Question: I have an ArrayList which contains coordinates of points:
'''
class Point
{
int x, y;
}
ArrayList<Point> myPoints;
'''
of such an image for example:

The problem is that these points are set chaotically in the ArrayList and I would like to sort them so that 2 points lying next to each other on the image are also one after another in the ArrayList. I can't come up with some good idea or algorithm to solve such a sorting... Are there some known methods of solving such problems?
edit:
The shape cannot cross over itself and let's assume that only shapes looking similarly like this can occur.
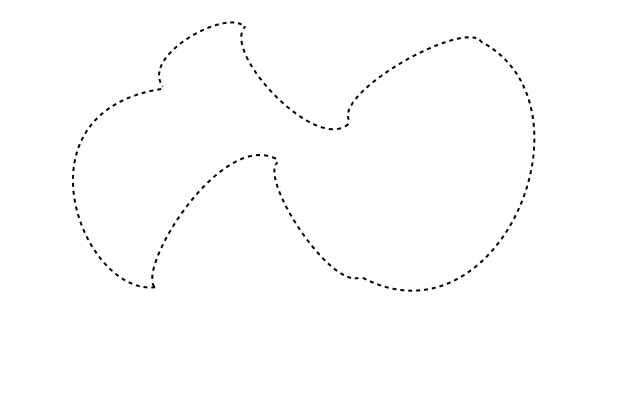
Answer: My thinking is that you first need a mathematical definition of your ordering. I suggest (Note, this definition wasn't clear in the original question, left here for completeness):
Starting with placing any point in the sequence, then perpetually append to the sequence the point closest to the current point and that hasn't already been appended to the sequence, until all points are appended to the sequence.
Thus with this definition of the ordering, you can derive a simple algorithm for this
'''
ArrayList<point> orderedList = new ArrayList<point>();
orderedList.add(myList.remove(0)); //Arbitrary starting point
while (myList.size() > 0) {
//Find the index of the closest point (using another method)
int nearestIndex=findNearestIndex(orderedList.get(orderedList.size()-1), myList);
//Remove from the unorderedList and add to the ordered one
orderedList.add(myList.remove(nearestIndex));
}
'''
The above is pretty universal (regardless of the algorithm for finding the next point). Then the "findNearestIndex" method could be defined as:
'''
//Note this is intentially a simple algorithm, many faster options are out there
int findNearestIndex (point thisPoint, ArrayList listToSearch) {
double nearestDistSquared=Double.POSITIVE_INFINITY;
int nearestIndex;
for (int i=0; i< listToSearch.size(); i++) {
point point2=listToSearch.get(i);
distsq = (thisPoint.x - point2.x)*(thisPoint.x - point2.x)
+ (thisPoint.y - point2.y)*(thisPoint.y - point2.y);
if(distsq < nearestDistSquared) {
nearestDistSquared = distsq;
nearestIndex=i;
}
}
return nearestIndex;
}
'''
Update:
Since the question was revised to largely adopt the definition I used, I took out some of the caveats.